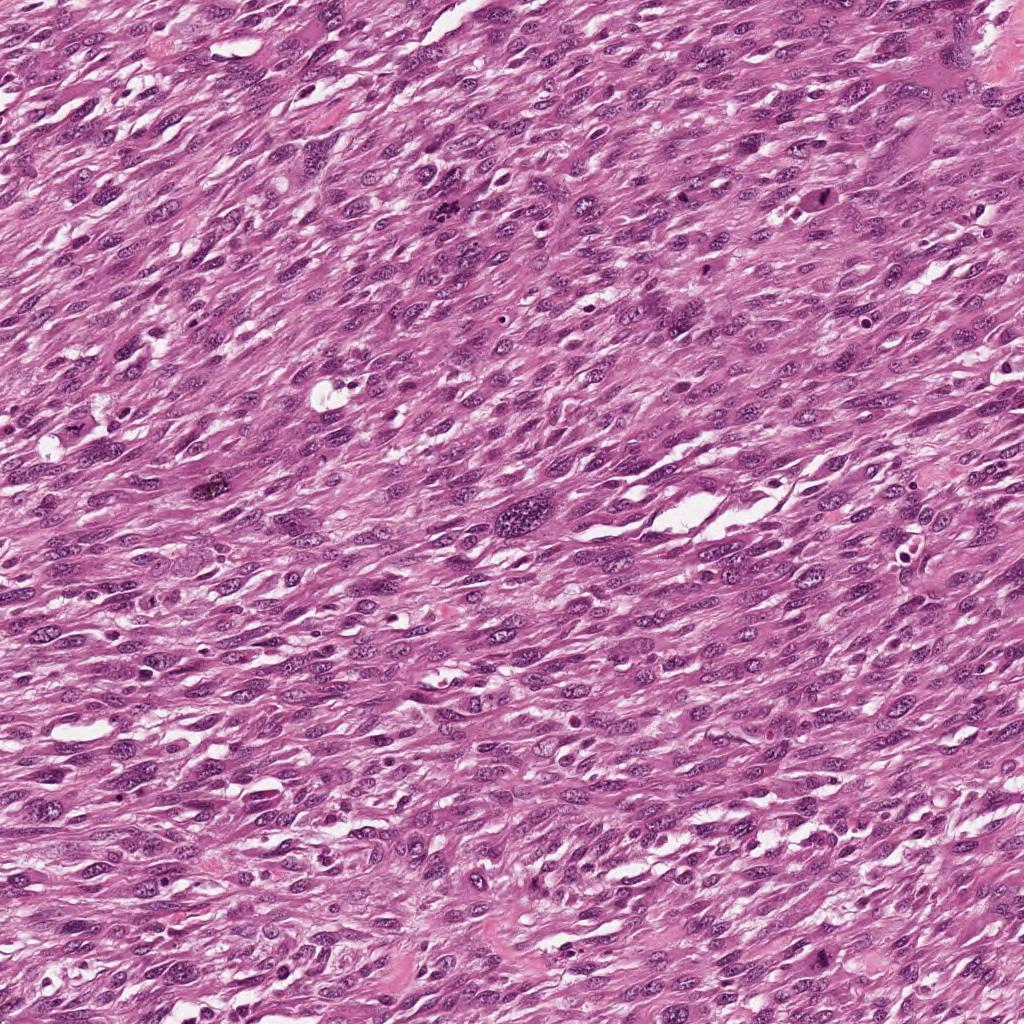
Label: Viable